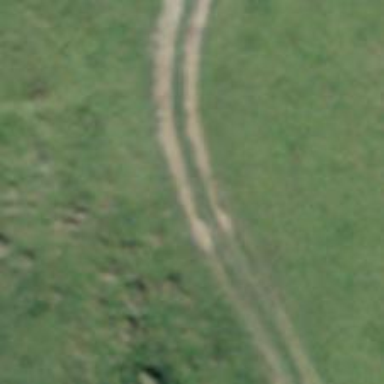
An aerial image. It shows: Track with grade5 tracktype.